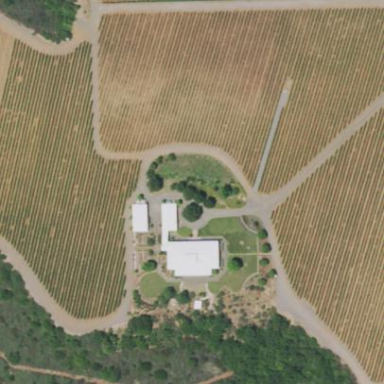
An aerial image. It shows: Vineyard growing wine grapes.